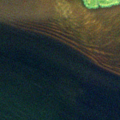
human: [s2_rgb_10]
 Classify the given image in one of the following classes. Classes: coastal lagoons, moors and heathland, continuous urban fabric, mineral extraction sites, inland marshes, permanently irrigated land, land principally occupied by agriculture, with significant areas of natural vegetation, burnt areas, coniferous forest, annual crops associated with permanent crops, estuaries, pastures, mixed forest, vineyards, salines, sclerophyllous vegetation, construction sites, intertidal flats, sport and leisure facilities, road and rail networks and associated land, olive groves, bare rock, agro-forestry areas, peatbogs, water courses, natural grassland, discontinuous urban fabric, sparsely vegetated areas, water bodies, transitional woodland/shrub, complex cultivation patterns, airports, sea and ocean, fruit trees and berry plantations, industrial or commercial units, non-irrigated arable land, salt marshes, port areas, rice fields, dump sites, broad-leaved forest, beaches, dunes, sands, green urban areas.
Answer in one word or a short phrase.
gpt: inland marshes, coastal lagoons